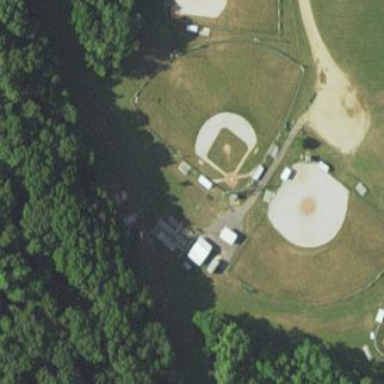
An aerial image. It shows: Baseball pitch for leisure and sports activities.